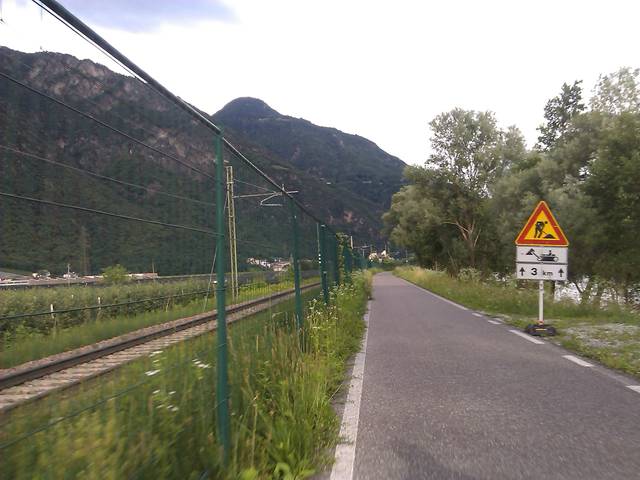
Region: Italy
Coordinates: 46.569, 11.209